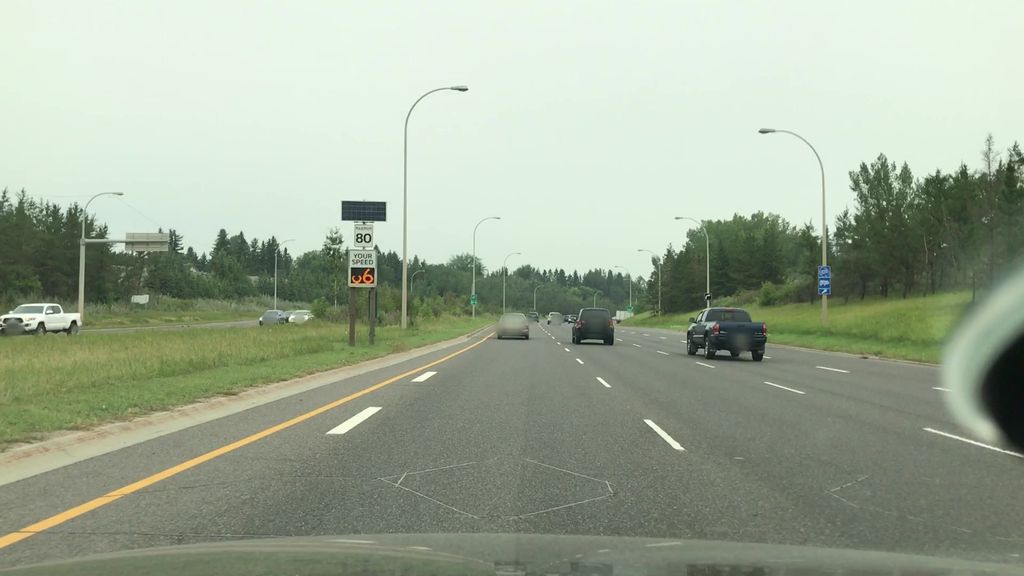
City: edmonton